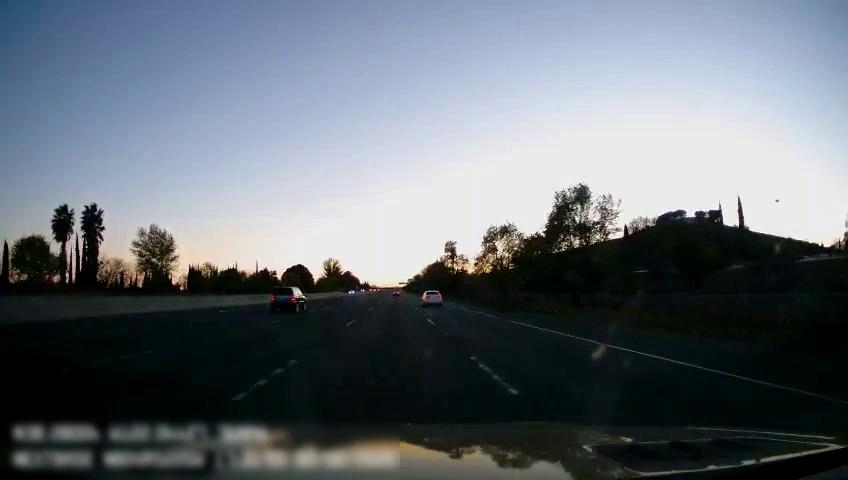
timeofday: Day
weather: Sunny
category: Drivable Space
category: Vehicles | Car
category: Vehicles | SUV
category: Lanes | Current Lane
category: Lanes | Current Lane
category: Lanes | Alternate Lane
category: Lanes | Alternate Lane
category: Lanes | Alternate Lane